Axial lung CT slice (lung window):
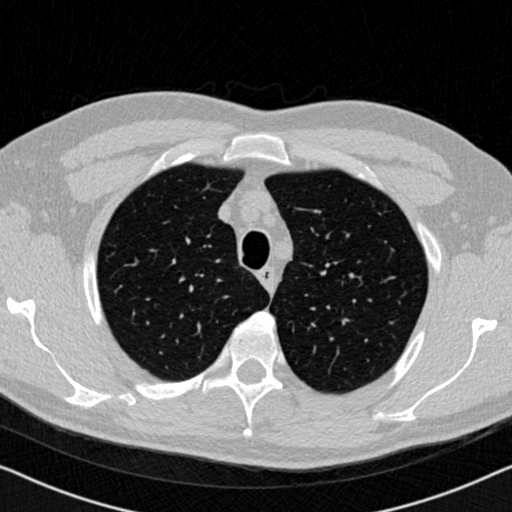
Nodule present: no